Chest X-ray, PA view. Patient: 45 years old, sex F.
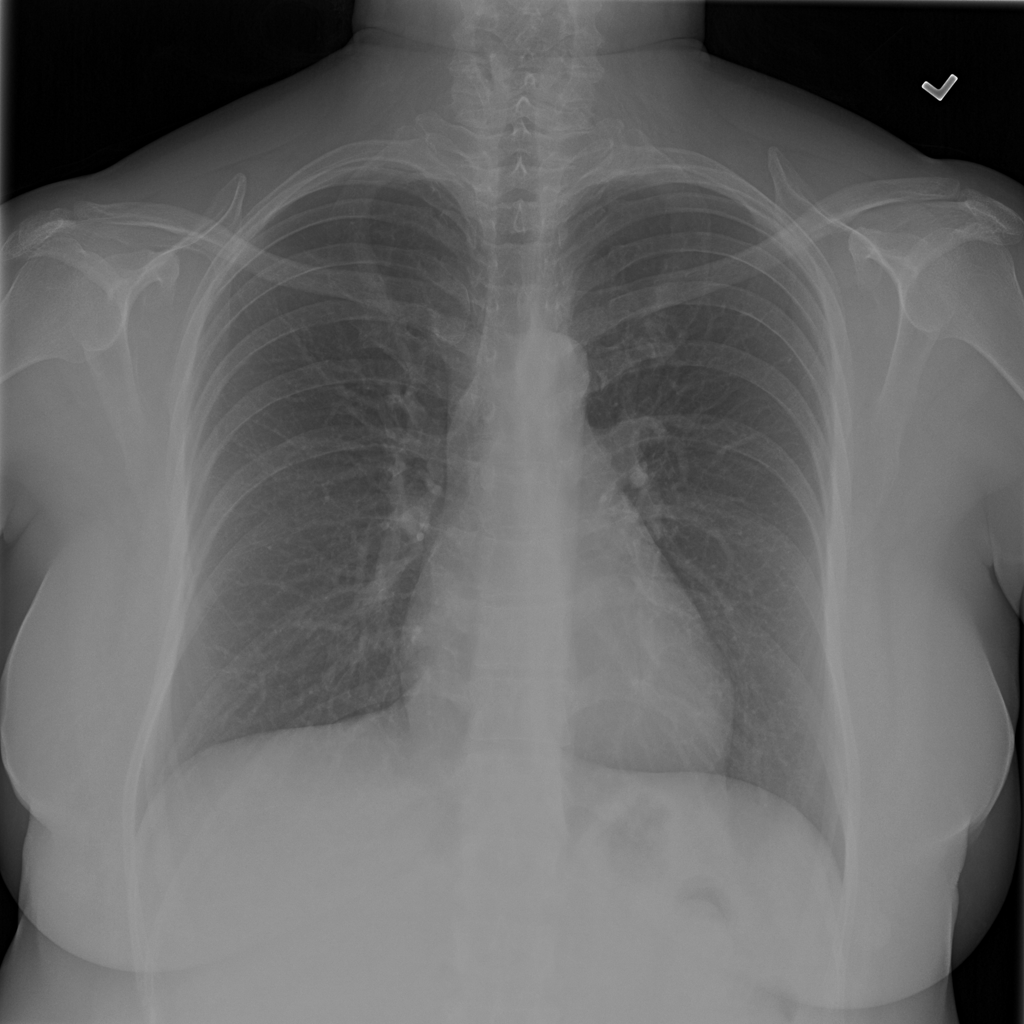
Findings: No Finding